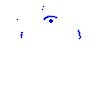
Particle: proton